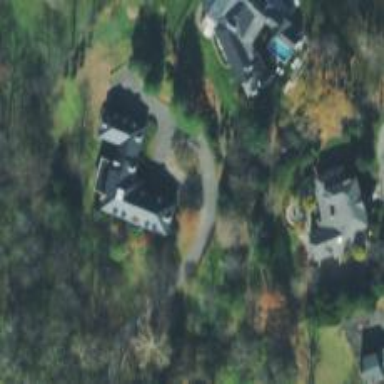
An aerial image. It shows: Driveway.